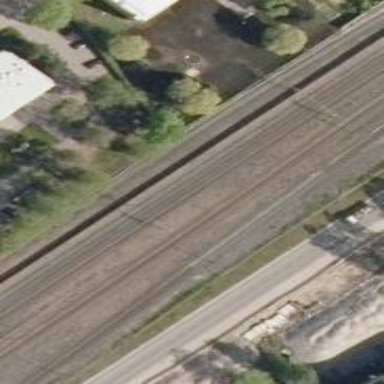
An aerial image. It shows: Railway turnout on the right side.